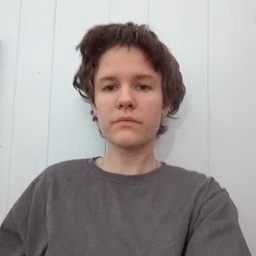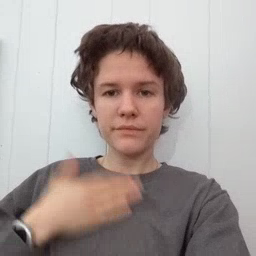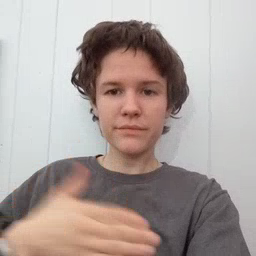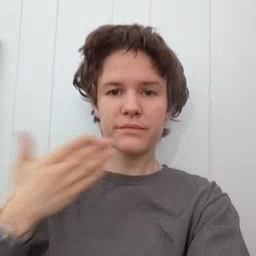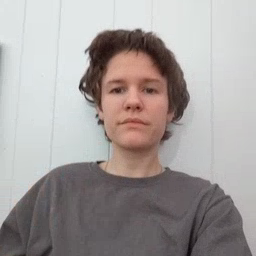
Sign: happy